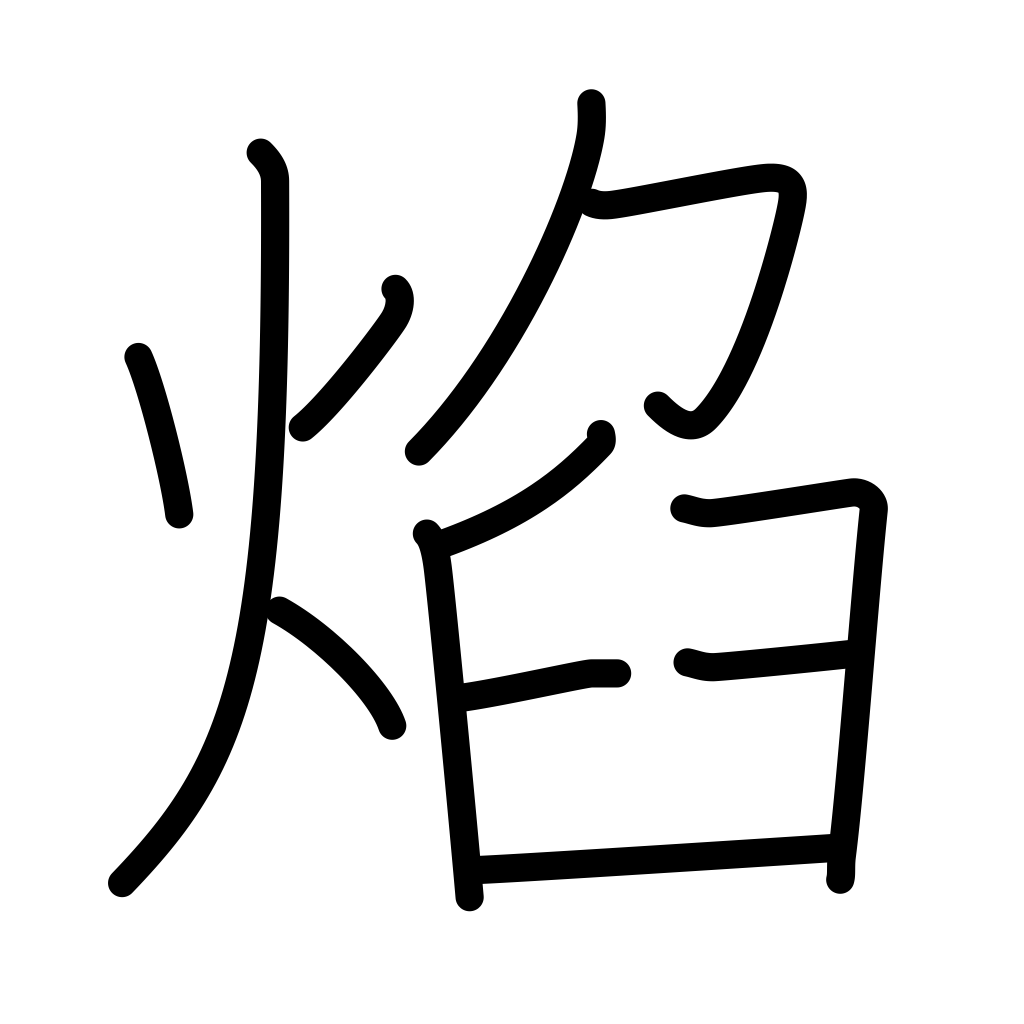
Meaning: flame, blaze, glowing, blazing